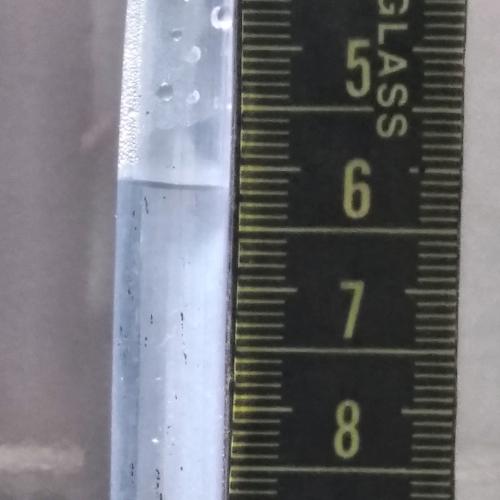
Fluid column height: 6.2 cm